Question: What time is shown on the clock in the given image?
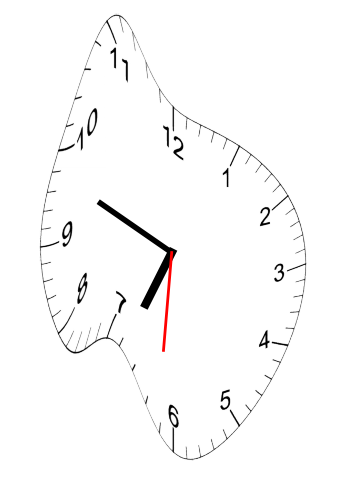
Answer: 06:48:31